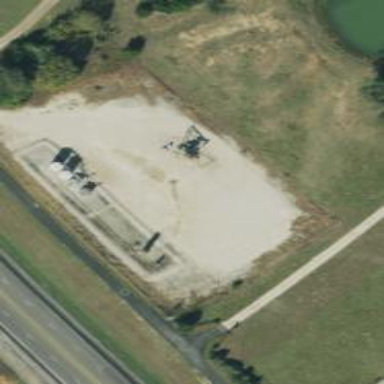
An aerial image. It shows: Petroleum well that is man-made.